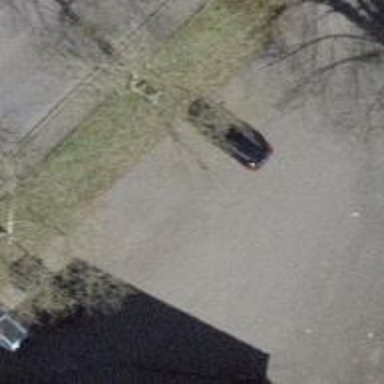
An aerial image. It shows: Parking area with surface.